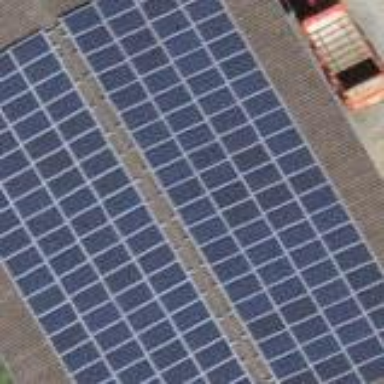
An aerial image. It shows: Solar power generator.